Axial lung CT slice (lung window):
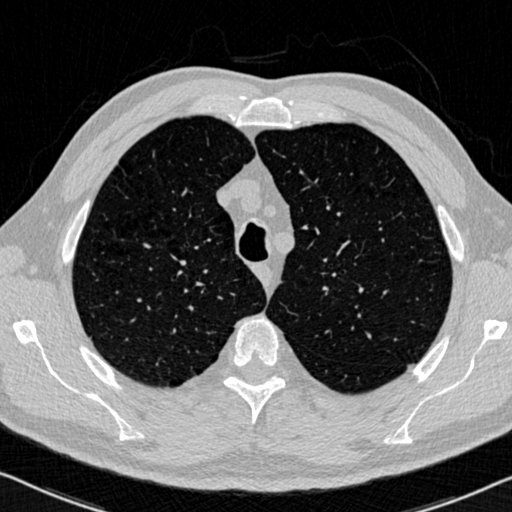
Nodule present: no